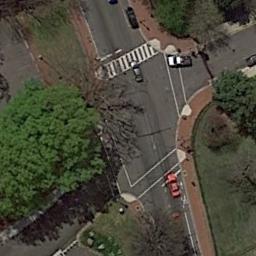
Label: intersection